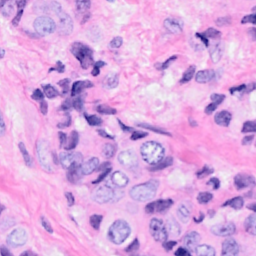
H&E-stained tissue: Breast